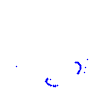
Particle: kaon